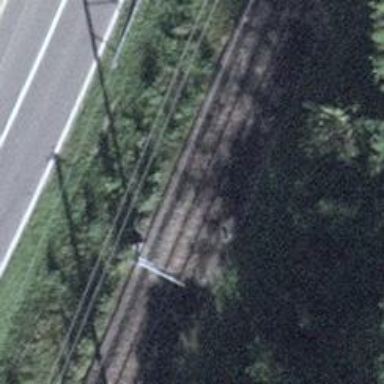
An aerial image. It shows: Narrow-gauge railway track with electrified contact line. The railway has one track.